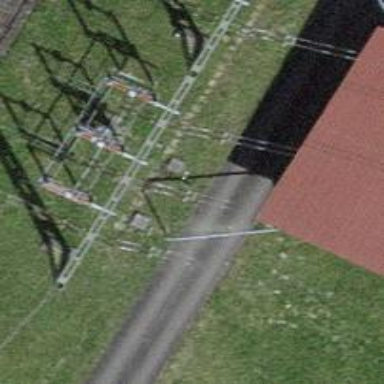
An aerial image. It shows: Insulator used in power equipment.